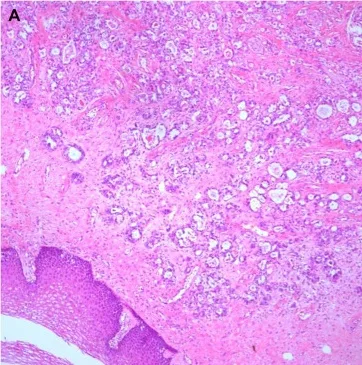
Histological findings. Adenocarcinoma can be seen on the vaginal wall with its typical morphological findings. X50.
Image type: pathology (h&e)